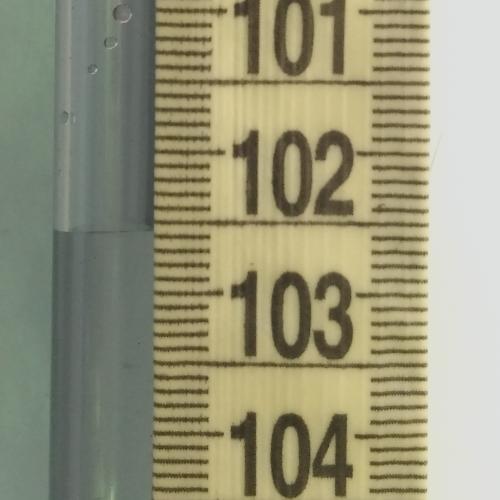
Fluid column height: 102.6 cm